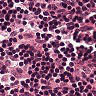
Metastatic tissue present: no